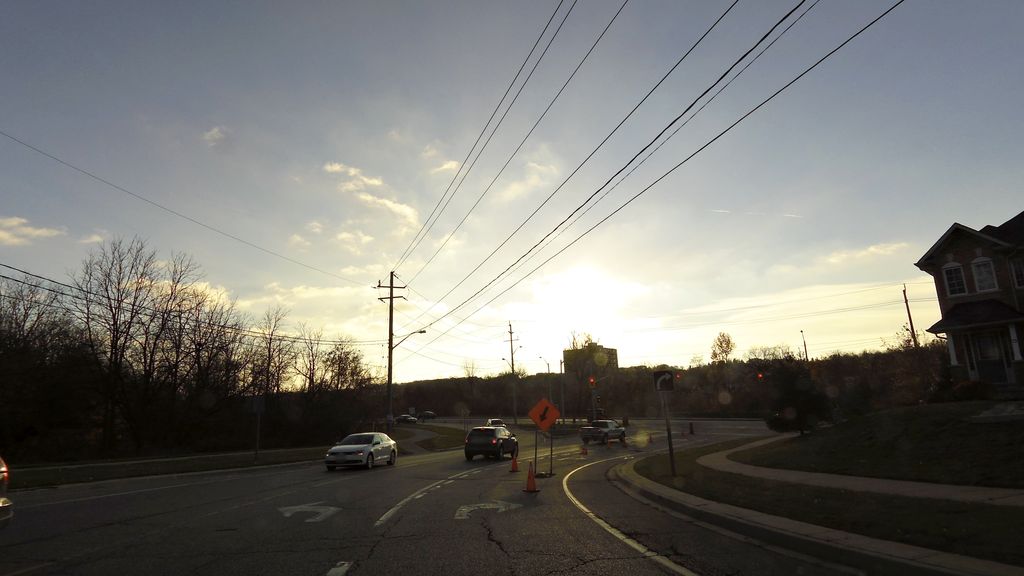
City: kitchener-waterloo